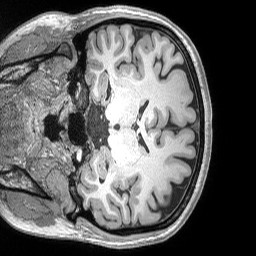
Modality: T1w
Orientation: coronal
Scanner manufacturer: siemens
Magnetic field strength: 3 T
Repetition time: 2.53 s
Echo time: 0.00169 s